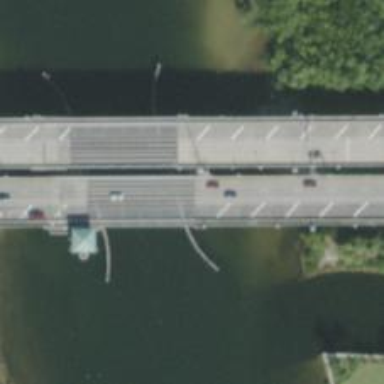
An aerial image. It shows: Tertiary road crossing bascule movable bridge.